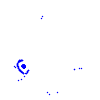
Particle: pion